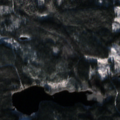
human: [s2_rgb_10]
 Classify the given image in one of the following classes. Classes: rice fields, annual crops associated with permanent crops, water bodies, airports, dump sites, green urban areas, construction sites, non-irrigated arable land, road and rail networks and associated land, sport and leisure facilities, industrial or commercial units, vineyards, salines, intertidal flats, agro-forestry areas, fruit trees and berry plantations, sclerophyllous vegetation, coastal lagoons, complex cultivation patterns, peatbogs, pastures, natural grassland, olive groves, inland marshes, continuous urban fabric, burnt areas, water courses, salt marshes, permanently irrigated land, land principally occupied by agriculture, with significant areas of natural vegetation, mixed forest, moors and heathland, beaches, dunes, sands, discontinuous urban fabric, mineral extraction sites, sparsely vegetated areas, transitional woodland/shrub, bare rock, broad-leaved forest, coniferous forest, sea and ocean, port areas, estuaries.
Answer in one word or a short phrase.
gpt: coniferous forest, mixed forest, transitional woodland/shrub, water bodies